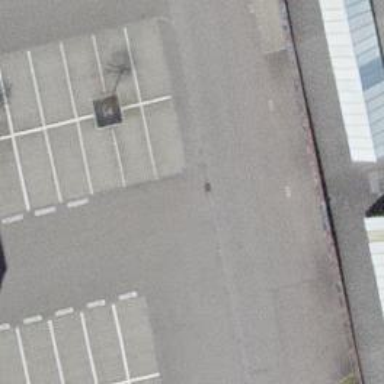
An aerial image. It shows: Parking aisle designated as service road.